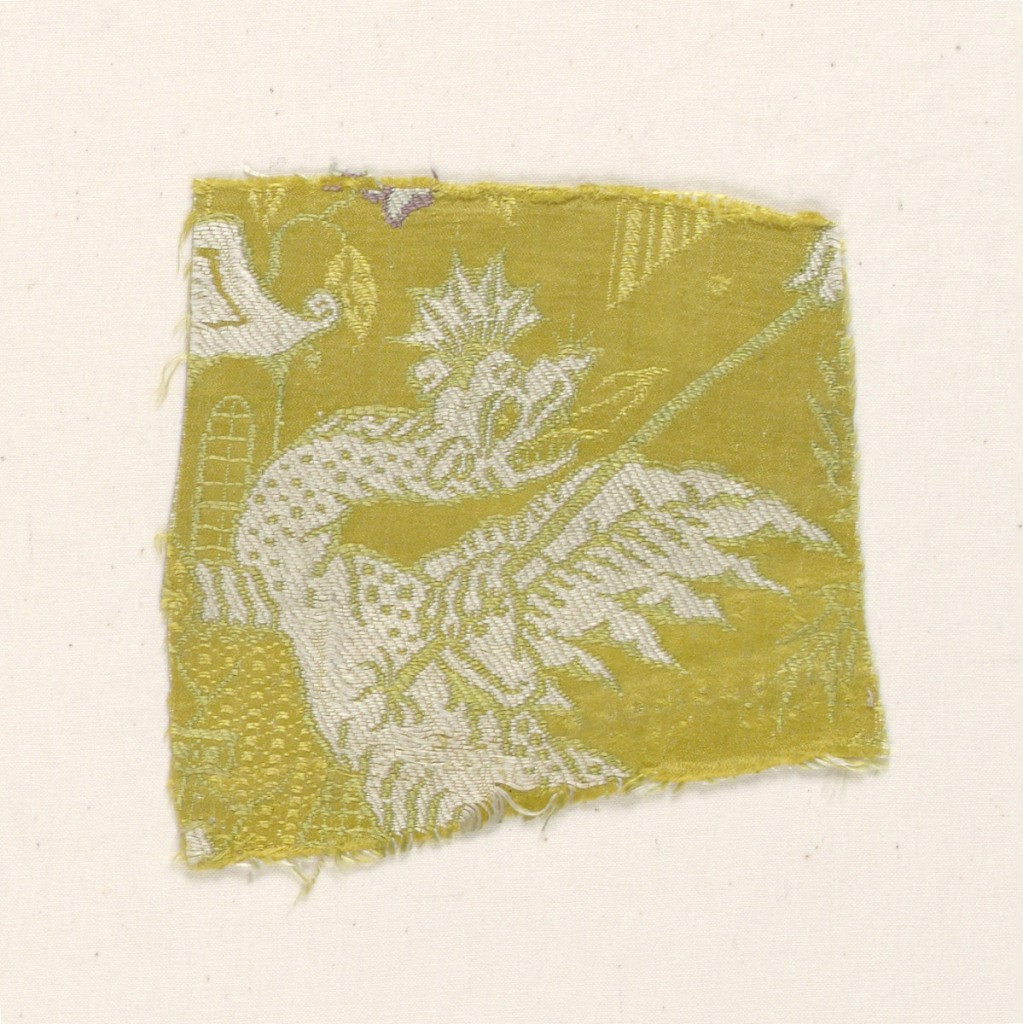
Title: Fragment
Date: early 18th century
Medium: silk Technique: compound satin with supplementary weft
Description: Incomplete upper section of rearing winged crested dragon clutching at a lance pressed into its side by a fragmentary hand. Tiny pavilion with flowers rising from it in the background. In white outlined with pale green on a golden yellow ground. Details in yellow, dark red, and pale blue.